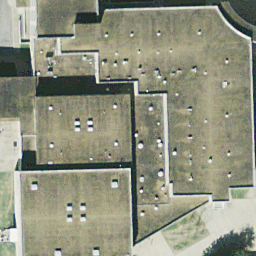
Label: buildings